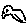
Label: bird